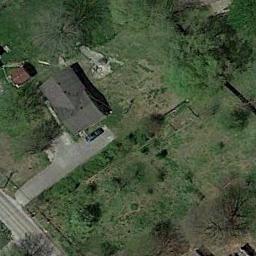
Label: sparse_residential